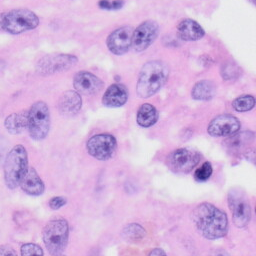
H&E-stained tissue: Skin